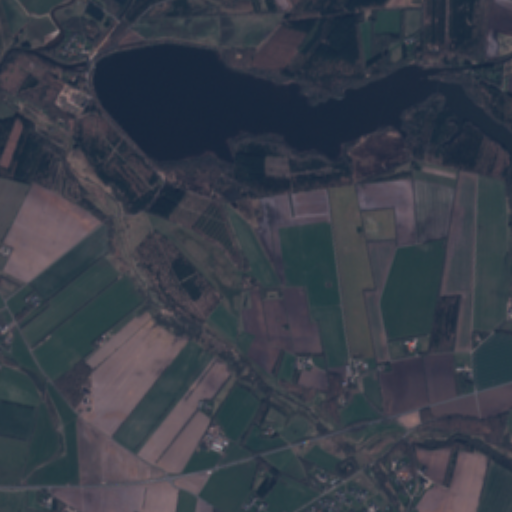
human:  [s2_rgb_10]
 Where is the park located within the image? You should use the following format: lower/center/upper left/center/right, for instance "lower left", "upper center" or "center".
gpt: The park is located in the upper right of the image.
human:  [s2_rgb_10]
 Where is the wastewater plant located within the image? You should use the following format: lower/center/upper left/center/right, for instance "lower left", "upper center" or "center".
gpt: The wastewater plant is located in the lower right of the image.
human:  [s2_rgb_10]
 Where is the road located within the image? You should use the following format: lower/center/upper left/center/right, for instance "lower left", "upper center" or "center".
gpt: There is no road in the image.